Field crop: maize
Growth stage: 1
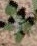
Species: chenopodium